Interaction volume radius: 5 \u00c5
Interaction volume height: 20 \u00c5
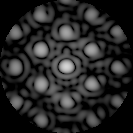
Disorder parameter: 0.243